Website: crate-barrel
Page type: customer-info-address
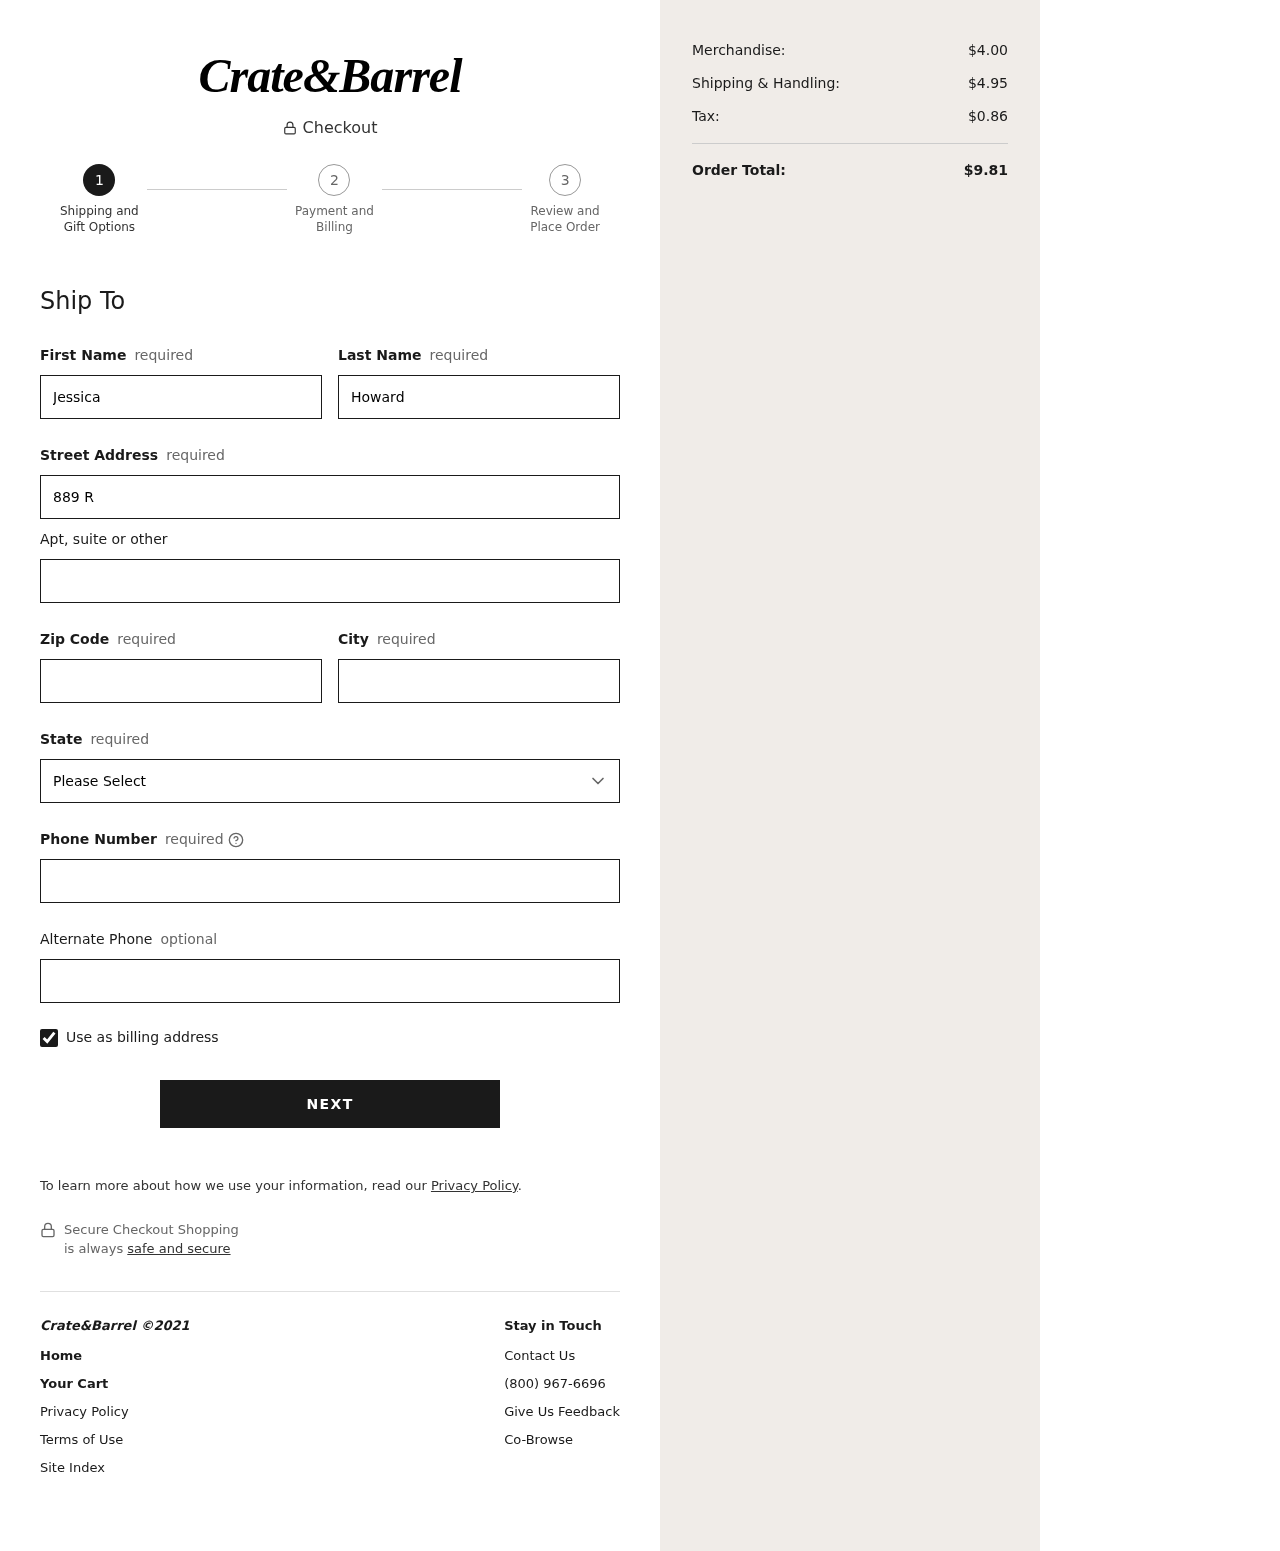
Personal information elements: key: PII_STATE
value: North Dakota
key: PII_FIRSTNAME
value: Jessica
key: PII_LASTNAME
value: Howard
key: PII_STREET
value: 889 Ramos Pines Apt. 524
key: PII_STREET2
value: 869 Jorge Cliff
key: PII_POSTCODE
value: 26183
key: PII_CITY
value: West Victoriaton
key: PII_PHONE
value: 9505098189
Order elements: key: ORDER_SUBTOTAL
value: $4.00
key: ORDER_SHIPPING_COST
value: $4.95
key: ORDER_TAX
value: $0.86
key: ORDER_TOTAL
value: $9.81